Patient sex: F
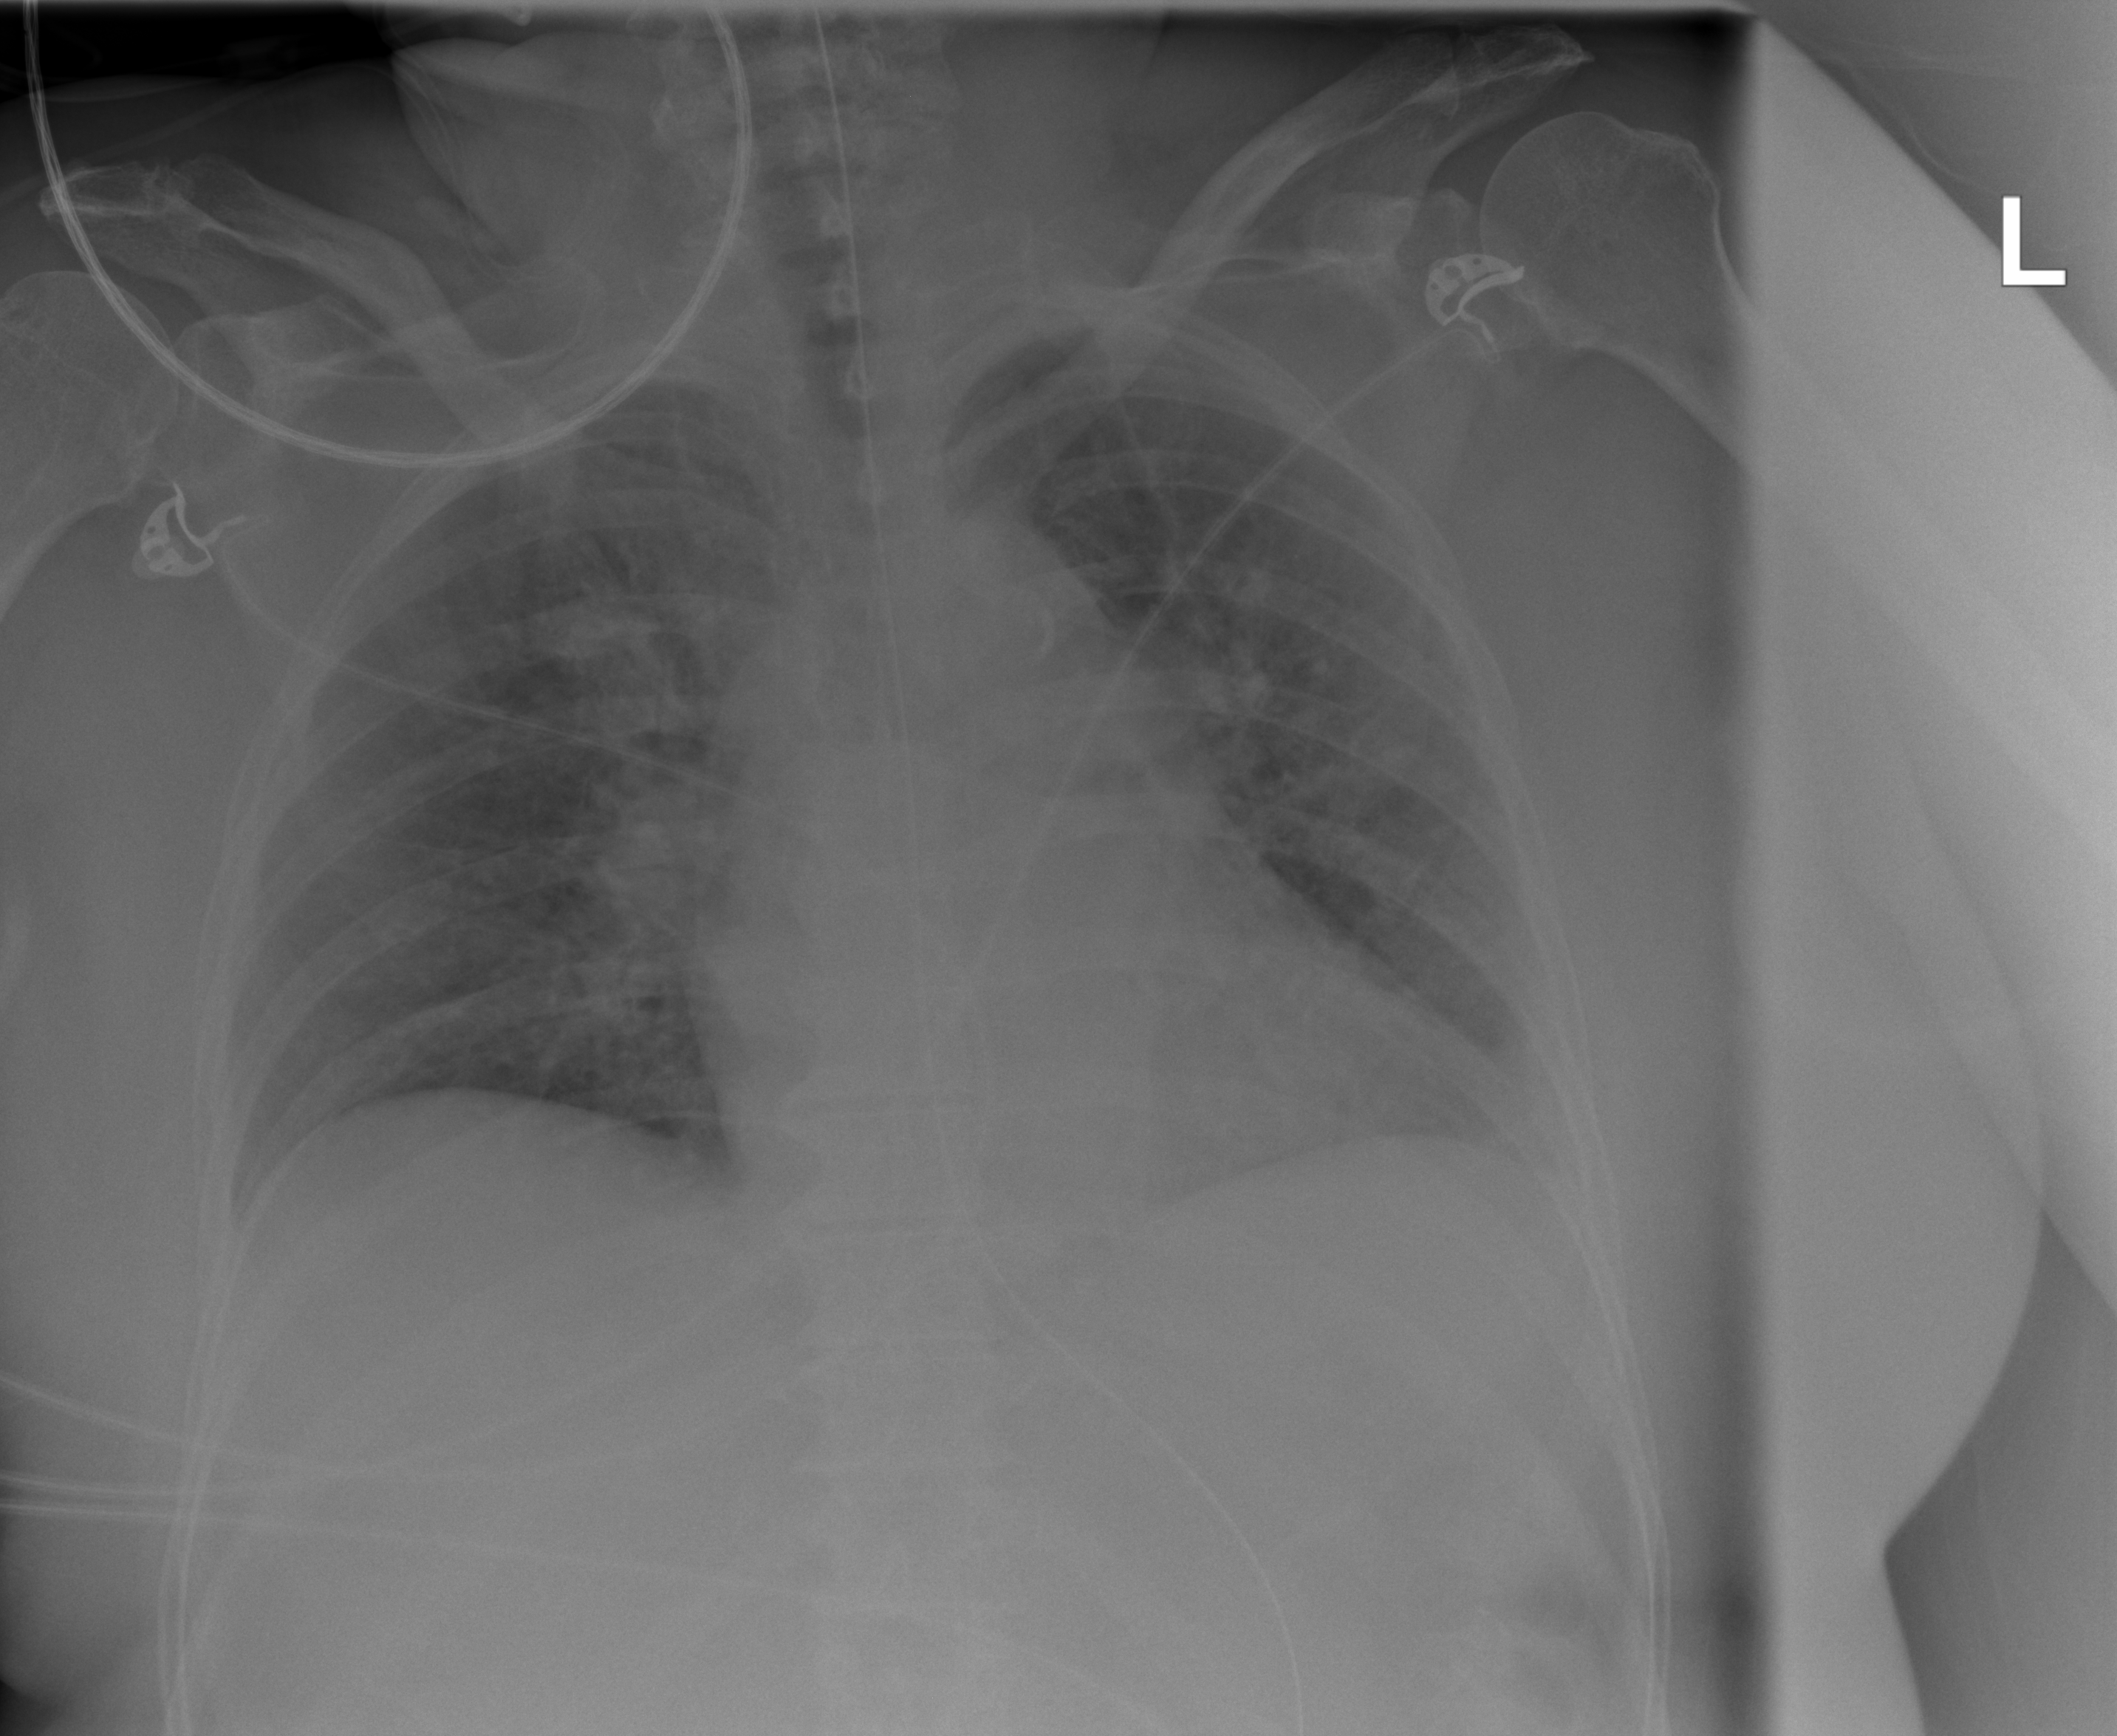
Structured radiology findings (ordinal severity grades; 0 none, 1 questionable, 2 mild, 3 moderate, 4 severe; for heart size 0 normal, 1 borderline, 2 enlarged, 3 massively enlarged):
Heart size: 1
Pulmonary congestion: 2
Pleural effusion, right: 0
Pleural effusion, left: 0
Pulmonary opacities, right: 2
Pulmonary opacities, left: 2
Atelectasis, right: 0
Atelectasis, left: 0